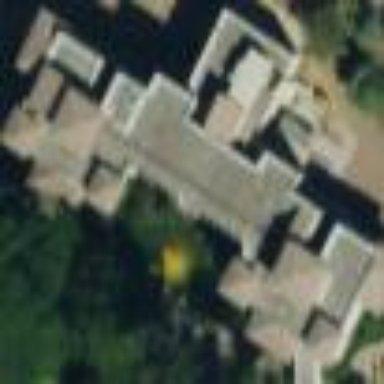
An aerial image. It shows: Historic office building.